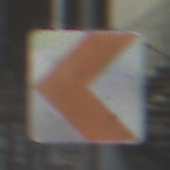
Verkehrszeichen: RichtungstafelnInKurvenKleinRechts
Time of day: MorningAfternoon
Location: Outdoor (Urban)
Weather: Overcast
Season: NotSpecified
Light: Natural